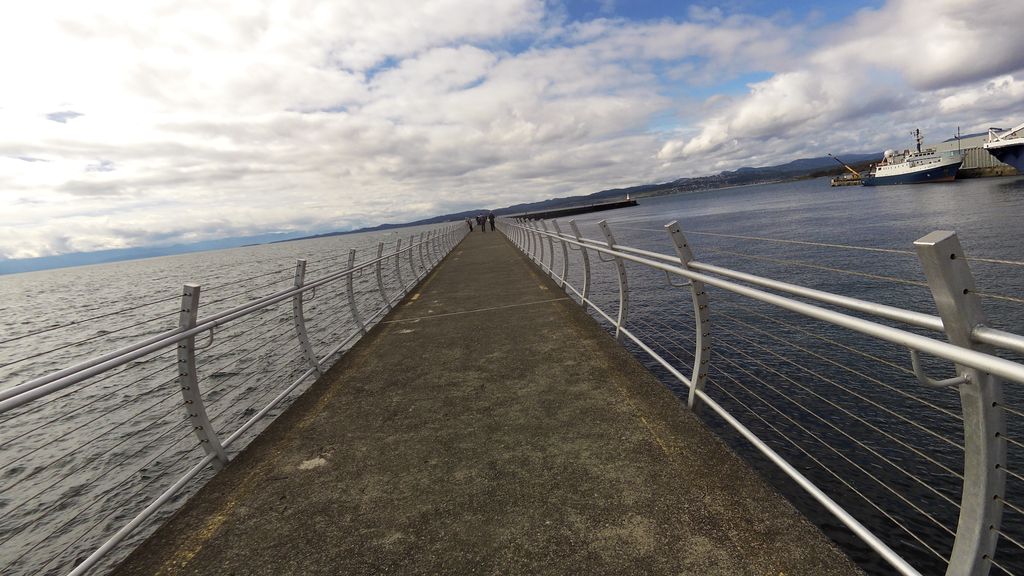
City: victoria